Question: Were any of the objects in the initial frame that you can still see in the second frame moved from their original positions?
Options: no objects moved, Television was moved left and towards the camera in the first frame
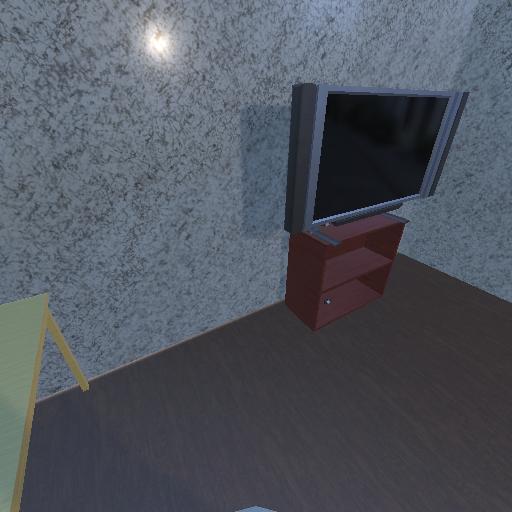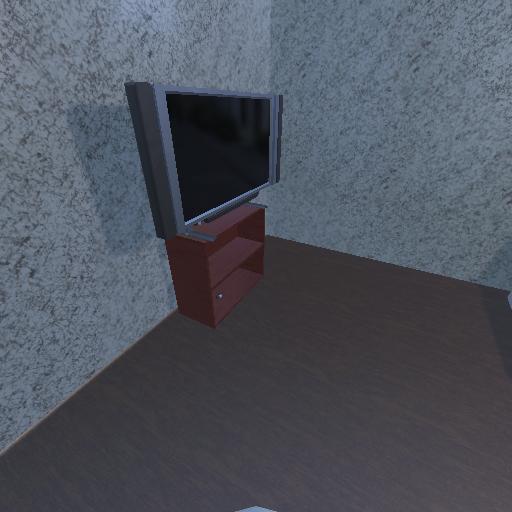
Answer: no objects moved